Question: I am trying to shift an image of a handwritten digit to its (pixel) center of mass while preserving the image dimensions and filling all empty space with white. I wrote the following function:
'''
import numpy as np
def shift(image : np.ndarray, x : int = 0, y : int = 0, output_shape : tuple = (28, 28), fill_value : float = 255.0, dtype : str = "float32"):
image_shape = image.shape[:2]
res = image
col = np.array([[fill_value]]*image_shape[0])
row = np.array([fill_value]*image_shape[1])
if x > 0:
for i in range(x):
res = np.hstack((col, res))
res = np.delete(res, len(res[0]) - 1 - i, 1)
elif x < 0:
for i in range(np.abs(x)):
res = np.hstack((res, col))
res = np.delete(res, i, 1)
if y > 0:
for i in range(y):
res = np.vstack((row, res))
res = np.delete(res, len(res) - 1 - i, 0)
elif y < 0:
for i in range(np.abs(y)):
res = np.vstack((res, row))
res = np.delete(res, i, 0)
return res.reshape(output_shape).astype(dtype)
'''
However, when I use it, it shifts and resizes my image at the same time:
'''
from keras.util import load_img, img_to_array
import scipy.ndimage as ndi
import matplotlib.pyplot as plt
fig, ax = plt.subplots(2,1)
ax = ax.ravel()
img = load_img("7.png", color_mode="grayscale")
img = img_to_array(img).reshape(28, 28).astype("float32")
x, y = ndi.center_of_mass(img)
ax[0].imshow(img, cmap="gray")
ax[0].plot(x, y, "ro")
new_img = shift(img, -int(x), int(y))
ax[1].imshow(new_img, cmap="gray")
ax[1].plot(x, y, "ro")
plt.show()
'''
<URL>
What I was expecting was, for instance:

Hence, the shape of the image is preserved and the pixel values as well. However, as you can see, the image is somehow shrunk. What am I doing wrong?
(I also tried using 'cv2.warpAffine' together with 'skimage.transform.resize' but it leaves behind a black background and the resolution is also worse)
If anyone needs the image, it's <URL>.
## Update:
I solved the issue by removing 'np.delete' and using NumPy's array slicing instead:
'''
def shift(image : np.ndarray, x : int = 0, y : int = 0, output_shape : tuple = (28, 28), fill_value : float = 255.0, dtype : str = "float32"):
image_shape = image.shape[:2]
res = image
col = np.array([[fill_value]]*image_shape[0])
row = np.array([fill_value]*image_shape[1])
if x > 0:
for _ in range(x):
res = np.hstack((col, res))
res = res[:, :-1]
elif x < 0:
for _ in range(np.abs(x)):
res = np.hstack((res, col))
res = res[:, 1:]
if y > 0:
for _ in range(y):
res = np.vstack((row, res))
res = res[:-1, :]
elif y < 0:
for _ in range(np.abs(y)):
res = np.vstack((res, row))
res = res[1:, :]
return res.reshape(output_shape).astype(dtype)
'''
:
<URL>
I am not sure why 'np.delete' though.
## Update 2:
Ok. I made a mistake and it's not 'np.delete' at fault! The following works as well:
'''
def shift(image : np.ndarray, x : int = 0, y : int = 0, output_shape : tuple = (28, 28), fill_value : float = 255.0, dtype : str = "float32"):
image_shape = image.shape[:2]
res = image
col = np.array([[fill_value]]*image_shape[0])
row = np.array([fill_value]*image_shape[1])
if x > 0:
for _ in range(x):
res = np.hstack((col, res))
res = np.delete(res, len(res[0]) - 1, 1)
elif x < 0:
for _ in range(np.abs(x)):
res = np.hstack((res, col))
res = np.delete(res, 0, 1)
if y > 0:
for _ in range(y):
res = np.vstack((row, res))
res = np.delete(res, len(res) - 1, 0)
elif y < 0:
for _ in range(np.abs(y)):
res = np.vstack((res, row))
res = np.delete(res, 0, 0)
return res.reshape(output_shape).astype(dtype)
'''
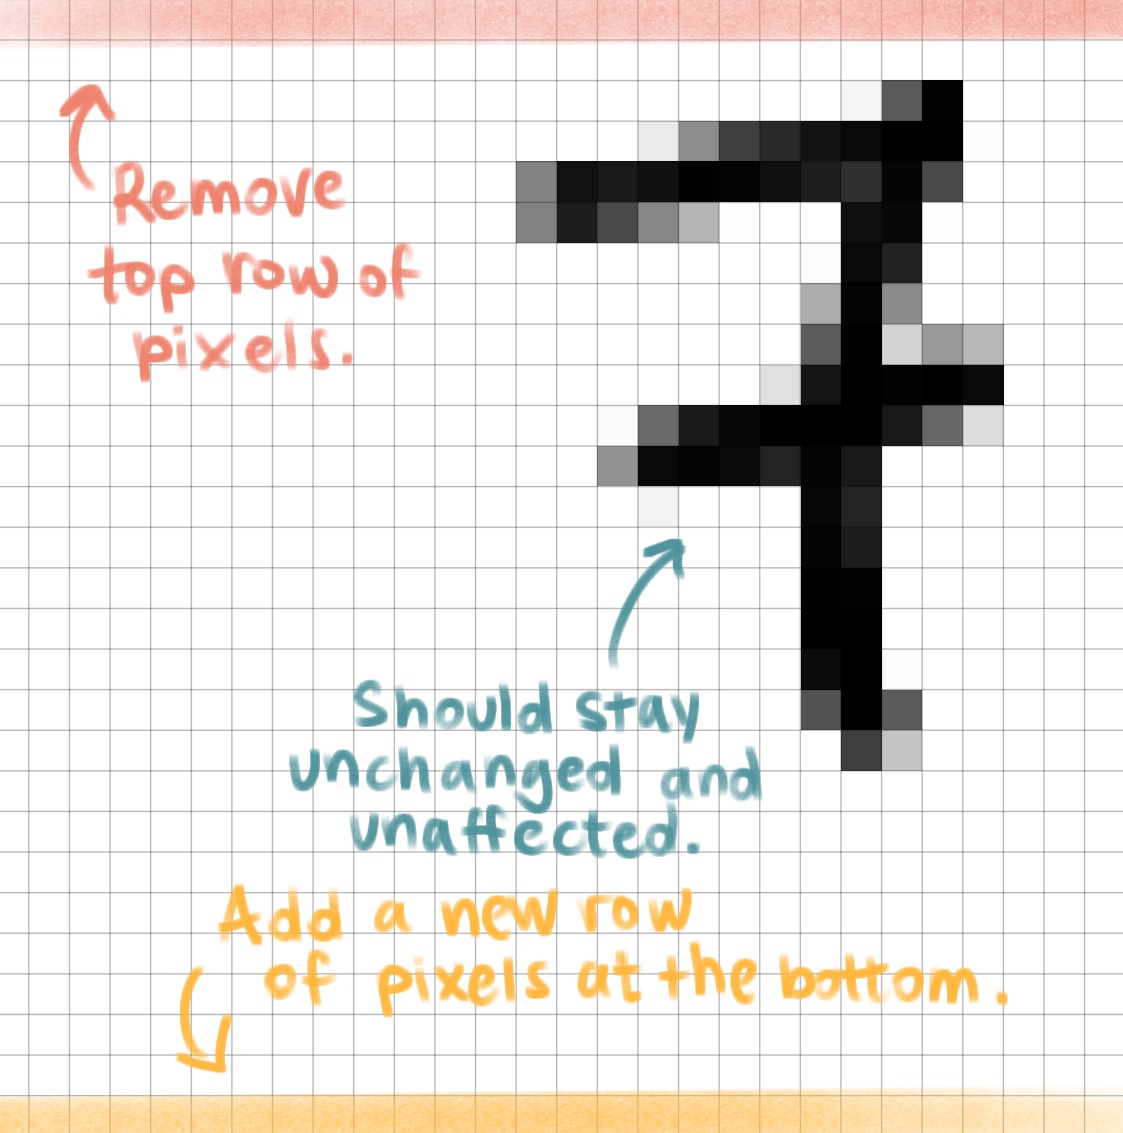
Answer: # Solution
I am going to write this as an answer, so I can mark this question as answered (in a couple of days)!
The 'np.delete' function did not have anything wrong going on. I made a mistake, where for each iteration it was deleting the i-th column/row from the end of the list, thus, causing the inconsistencies.
The working code is:
'''
def shift(image : np.ndarray, x : int = 0, y : int = 0, output_shape : tuple = (28, 28), fill_value : float = 255.0, dtype : str = "float32"):
image_shape = image.shape[:2]
res = image
col = np.array([[fill_value]]*image_shape[0])
row = np.array([fill_value]*image_shape[1])
if x > 0:
for _ in range(x):
res = np.hstack((col, res))
res = np.delete(res, len(res[0]) - 1, 1)
elif x < 0:
for _ in range(np.abs(x)):
res = np.hstack((res, col))
res = np.delete(res, 0, 1)
if y > 0:
for _ in range(y):
res = np.vstack((row, res))
res = np.delete(res, len(res) - 1, 0)
elif y < 0:
for _ in range(np.abs(y)):
res = np.vstack((res, row))
res = np.delete(res, 0, 0)
return res.reshape(output_shape).astype(dtype)
'''
: If you want to use this, you might want to swap how the 'x' affects the shifting. In my case, I made it so that if 'x > 0', it goes to the right, and viceversa. Some people might find it more intuitive to emulate the four quadrants of the Cartesian plane. So 'x < 0, y < 0' means 3rd quadrant, etc.
## Alternative Solution
You can avoid using 'np.delete' completely:
'''
def shift(image : np.ndarray, x : int = 0, y : int = 0, output_shape : tuple = (28, 28), fill_value : float = 255.0, dtype : str = "float32"):
image_shape = image.shape[:2]
res = image
col = np.array([[fill_value]]*image_shape[0])
row = np.array([fill_value]*image_shape[1])
if x > 0:
for _ in range(x):
res = np.hstack((col, res))
res = res[:, :-1]
elif x < 0:
for _ in range(np.abs(x)):
res = np.hstack((res, col))
res = res[:, 1:]
if y > 0:
for _ in range(y):
res = np.vstack((row, res))
res = res[:-1, :]
elif y < 0:
for _ in range(np.abs(y)):
res = np.vstack((res, row))
res = res[1:, :]
return res.reshape(output_shape).astype(dtype)
'''